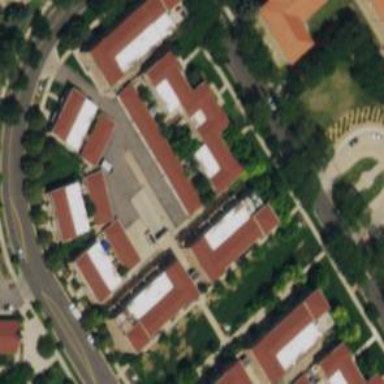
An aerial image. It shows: Terrace building.